Field crop: maize
Growth stage: 1
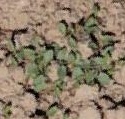
Species: convolvulus